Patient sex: F
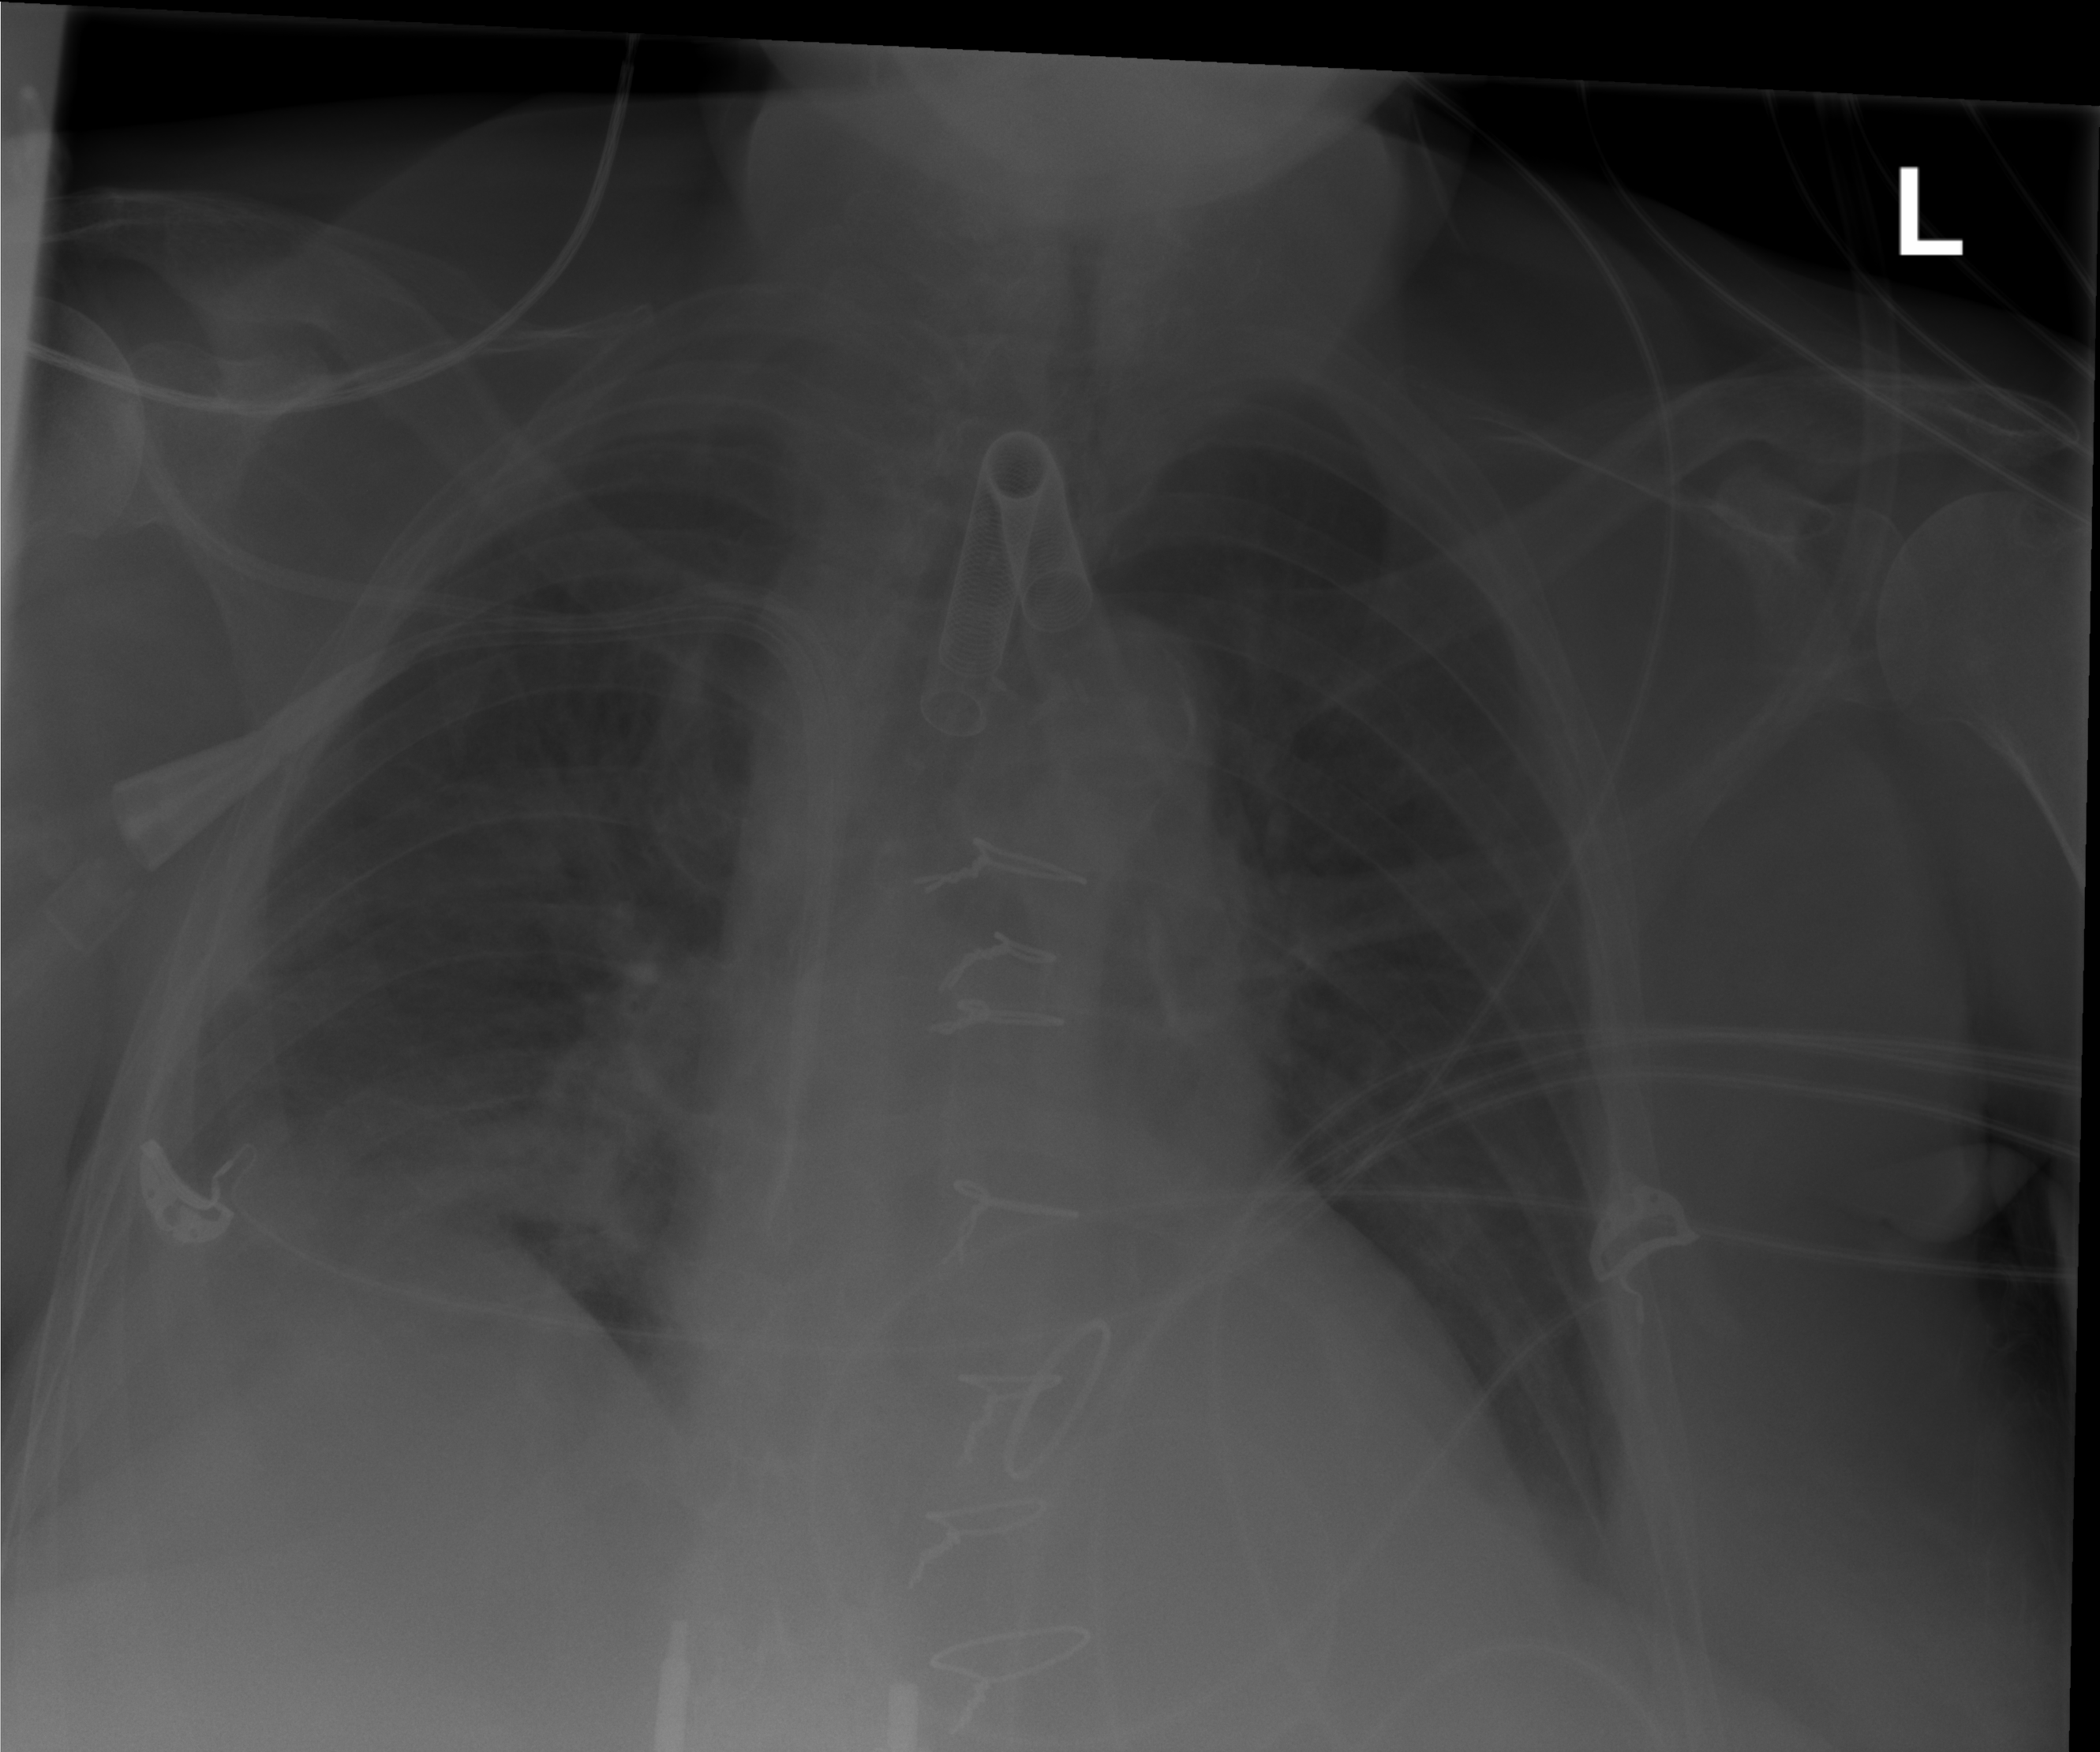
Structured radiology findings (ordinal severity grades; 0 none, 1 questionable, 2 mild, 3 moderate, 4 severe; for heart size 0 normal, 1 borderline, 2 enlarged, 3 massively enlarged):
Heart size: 1
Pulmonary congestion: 0
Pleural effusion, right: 2
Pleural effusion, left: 0
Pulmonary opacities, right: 2
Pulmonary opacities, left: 0
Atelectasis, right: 2
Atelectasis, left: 0